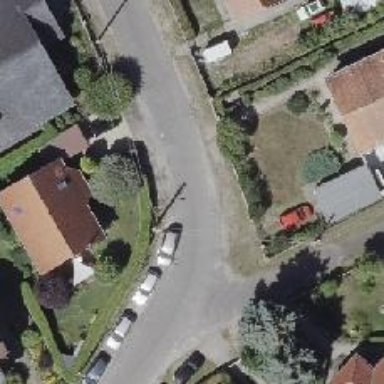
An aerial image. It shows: Residential road with asphalt surface.